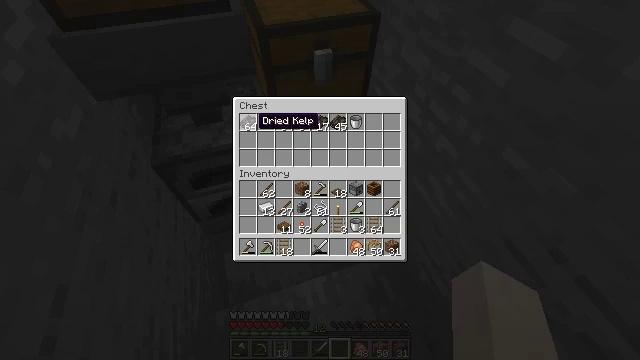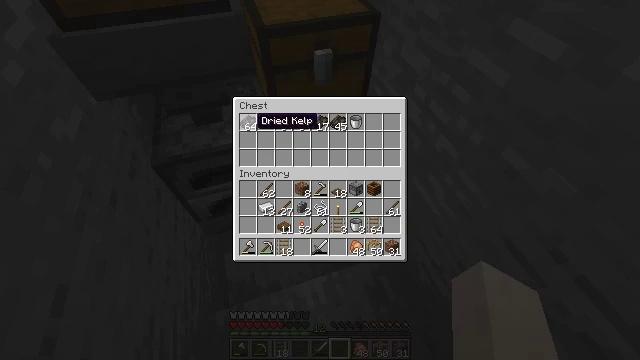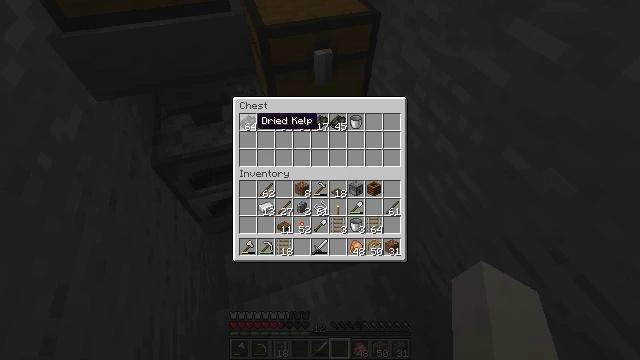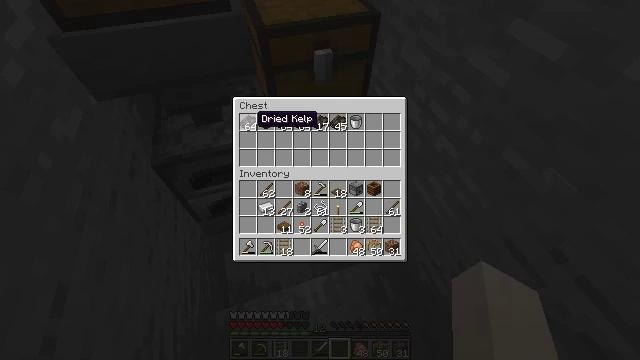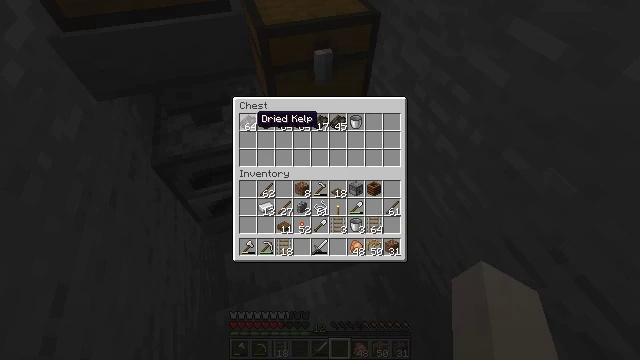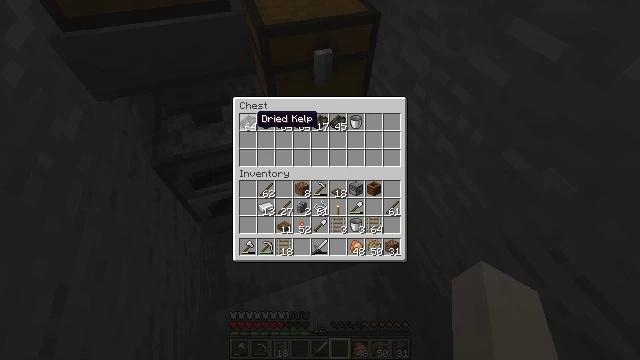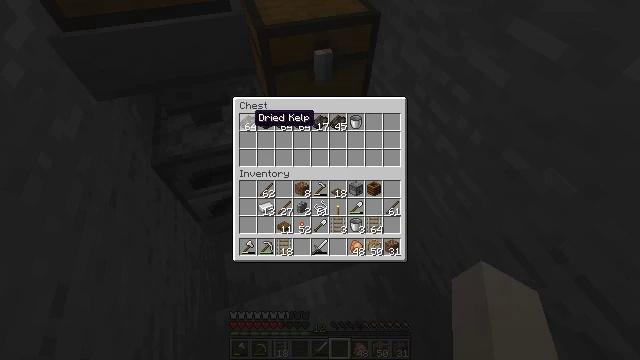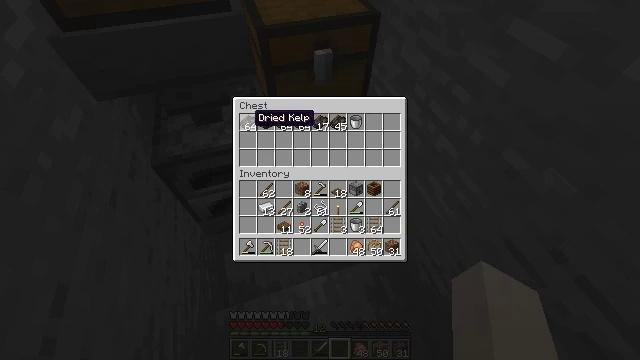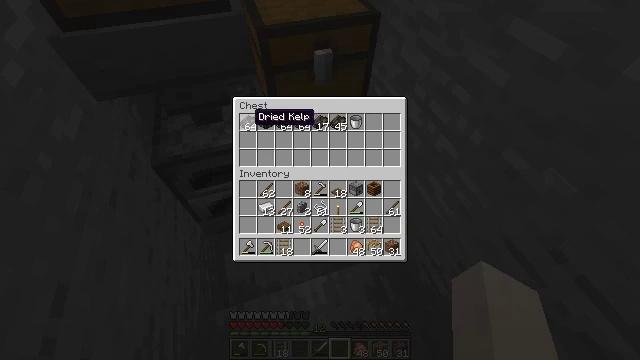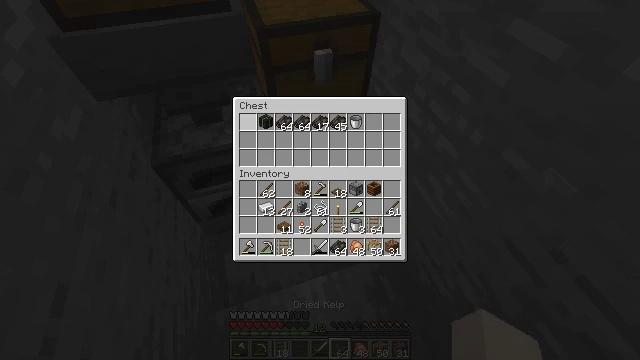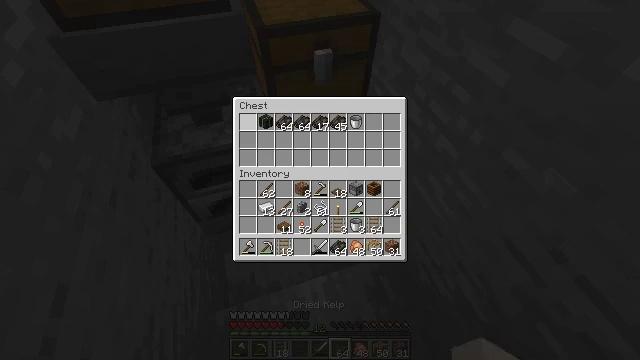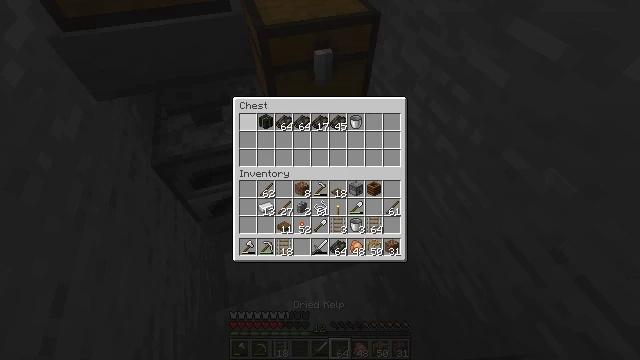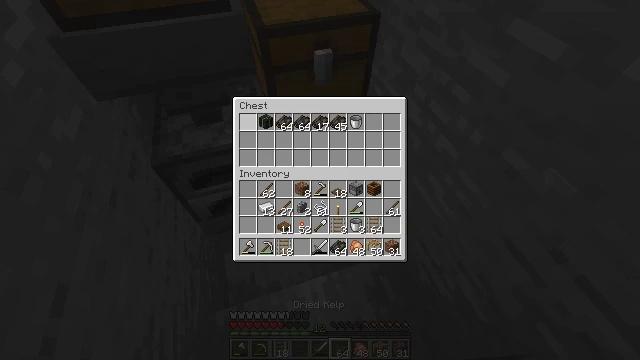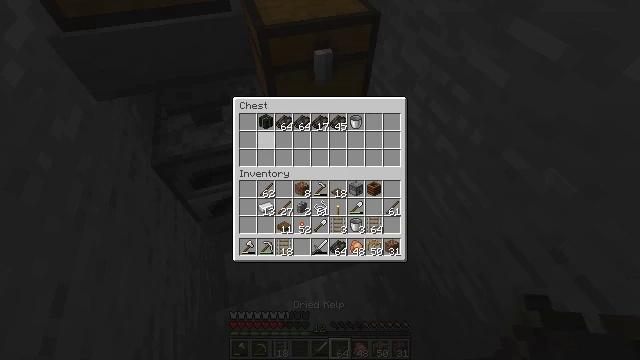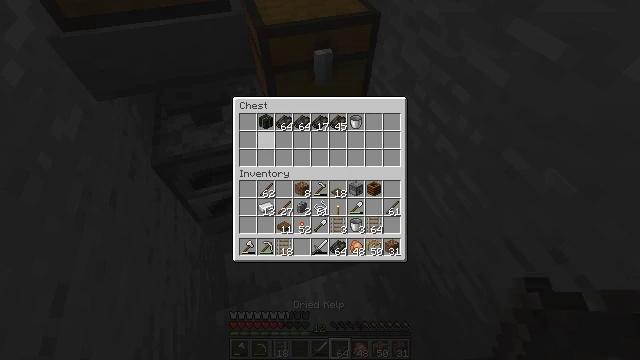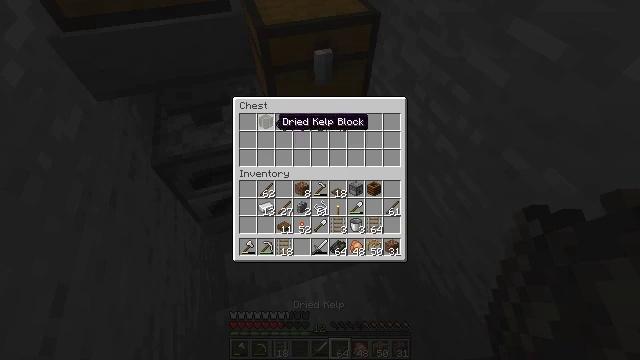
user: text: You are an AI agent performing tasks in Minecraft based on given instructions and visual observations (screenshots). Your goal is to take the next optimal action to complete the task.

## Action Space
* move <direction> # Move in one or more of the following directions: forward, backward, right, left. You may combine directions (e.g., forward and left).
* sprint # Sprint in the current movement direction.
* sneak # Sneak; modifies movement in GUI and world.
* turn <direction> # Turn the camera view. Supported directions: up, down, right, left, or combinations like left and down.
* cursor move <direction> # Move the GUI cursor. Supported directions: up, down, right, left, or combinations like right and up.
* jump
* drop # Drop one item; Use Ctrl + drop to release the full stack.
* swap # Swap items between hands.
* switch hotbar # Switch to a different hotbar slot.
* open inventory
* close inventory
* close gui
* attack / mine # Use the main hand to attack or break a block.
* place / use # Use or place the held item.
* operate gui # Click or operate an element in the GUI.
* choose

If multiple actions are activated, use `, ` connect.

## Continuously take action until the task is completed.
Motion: motion action
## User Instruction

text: Form a dried kelp block with dried kelp at the crafting table.
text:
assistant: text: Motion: sneak
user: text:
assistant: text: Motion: sneak
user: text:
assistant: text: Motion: sneak
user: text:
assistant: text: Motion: sneak
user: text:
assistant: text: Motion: sneak
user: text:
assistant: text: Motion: sneak
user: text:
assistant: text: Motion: sneak
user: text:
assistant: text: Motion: sneak
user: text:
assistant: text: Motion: sneak, attack / mine
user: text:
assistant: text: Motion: sneak, attack / mine
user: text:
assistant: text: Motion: sneak, attack / mine
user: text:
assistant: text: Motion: sneak, turn right
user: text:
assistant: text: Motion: sneak
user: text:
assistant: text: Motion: sneak
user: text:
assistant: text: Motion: sneak
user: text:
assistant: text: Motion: sneak
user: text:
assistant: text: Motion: sneak
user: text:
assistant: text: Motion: sneak
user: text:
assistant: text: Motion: sneak
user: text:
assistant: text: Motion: sneak
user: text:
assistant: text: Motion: sneak
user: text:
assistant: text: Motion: sneak
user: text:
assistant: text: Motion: sneak
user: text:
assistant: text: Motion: sneak
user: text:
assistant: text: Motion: sneak
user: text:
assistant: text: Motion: sneak
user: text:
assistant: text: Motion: sneak
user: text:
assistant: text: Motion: sneak
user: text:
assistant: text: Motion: sneak, attack / mine
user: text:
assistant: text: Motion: sneak, attack / mine